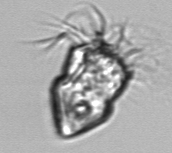
Label: Strombidium_inclinatum